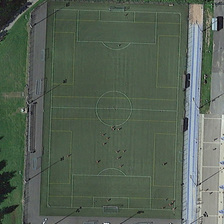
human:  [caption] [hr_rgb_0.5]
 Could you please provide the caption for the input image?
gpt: many people are in a football surrounded by meadows and some green trees .

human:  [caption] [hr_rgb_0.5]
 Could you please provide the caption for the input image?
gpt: near the green basketball court is a red badminton court .

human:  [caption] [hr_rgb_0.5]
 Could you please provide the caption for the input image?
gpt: many people are in a football surrounded by meadows and some green trees .

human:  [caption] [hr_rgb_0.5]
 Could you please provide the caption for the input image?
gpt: the two courts are surrounded by dark green trees .

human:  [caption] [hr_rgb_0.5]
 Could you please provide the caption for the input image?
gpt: near the green basketball court is a red badminton court .